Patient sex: M
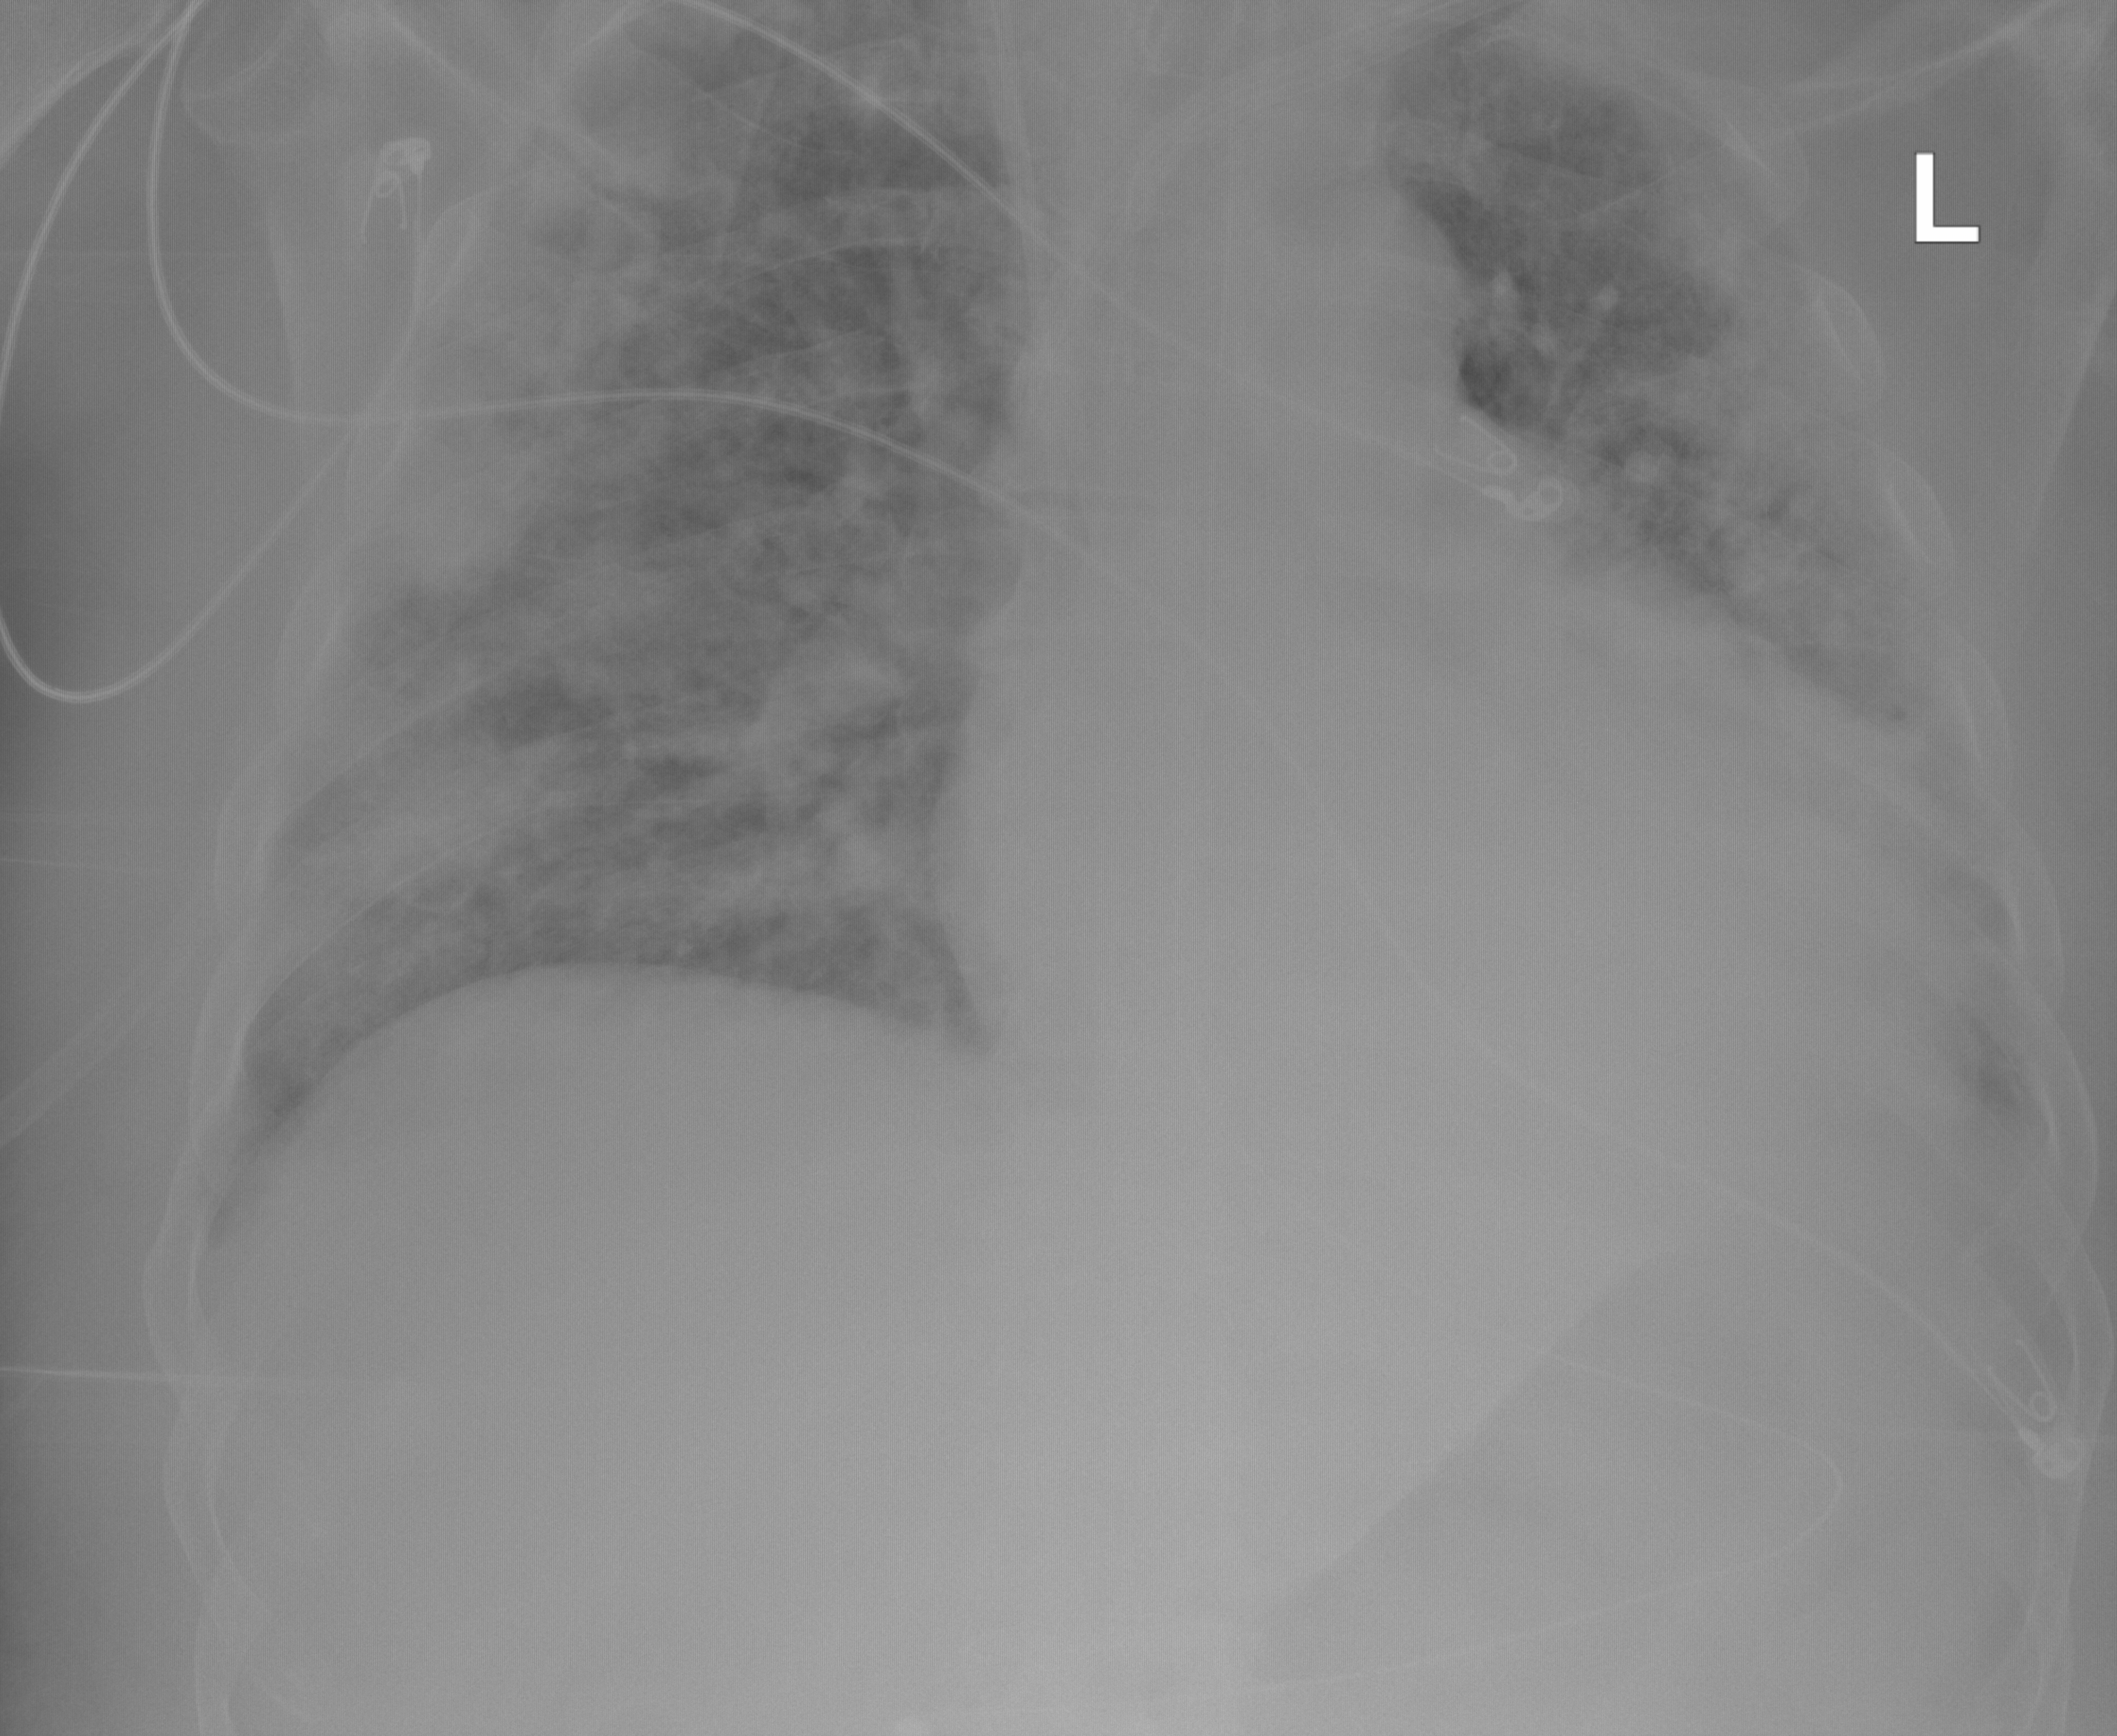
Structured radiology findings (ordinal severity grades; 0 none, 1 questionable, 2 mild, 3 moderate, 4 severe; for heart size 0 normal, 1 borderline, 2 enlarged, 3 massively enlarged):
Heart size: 2
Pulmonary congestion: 2
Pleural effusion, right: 1
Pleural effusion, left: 1
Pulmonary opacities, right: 3
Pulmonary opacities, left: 3
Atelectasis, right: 3
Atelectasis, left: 3